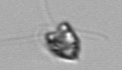
Label: Pyramimonas_longicauda